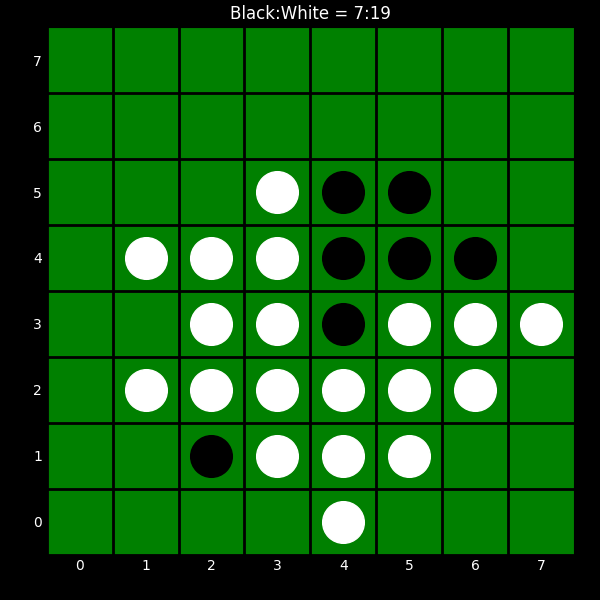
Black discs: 7
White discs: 19